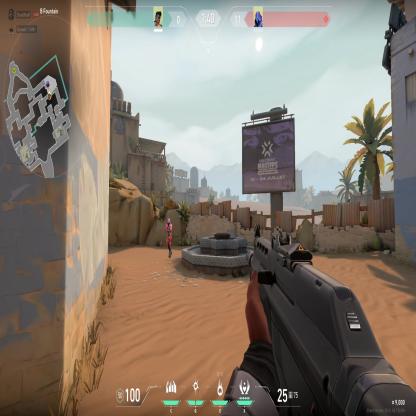
Label: enemy